Field crop: maize
Growth stage: 2
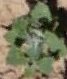
Species: chenopodium